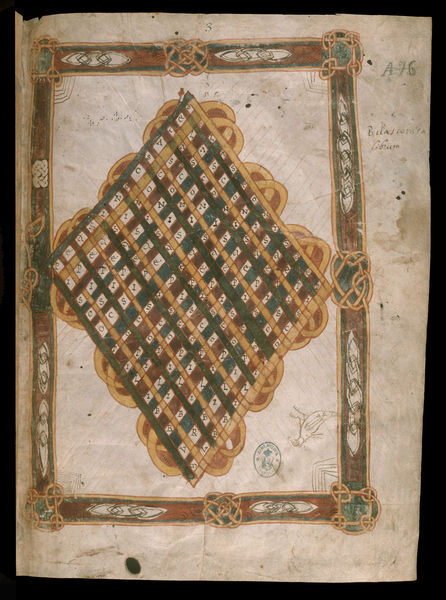
Titel: Vitae Sanctorum
Institution: Madrid, Biblioteca Nacional de Espana
Schlagwörter: vogel, weiß, gelb, grün, bunt, kariert, zeichnung, rot, muster, ornament, alt, rahmen, farbig, schrift, papier, green, yellow, ornamente, verzierung, pattern, geflecht, buch, rechteck, seite, buchstaben, stempel, buchseite, pergament, raute, ziffer, gewebe, bird, nummer, flechtwerk, square, circle, papyrus, bodenmuster, triangle, celtic, keltenknoten, knots, raune, a76